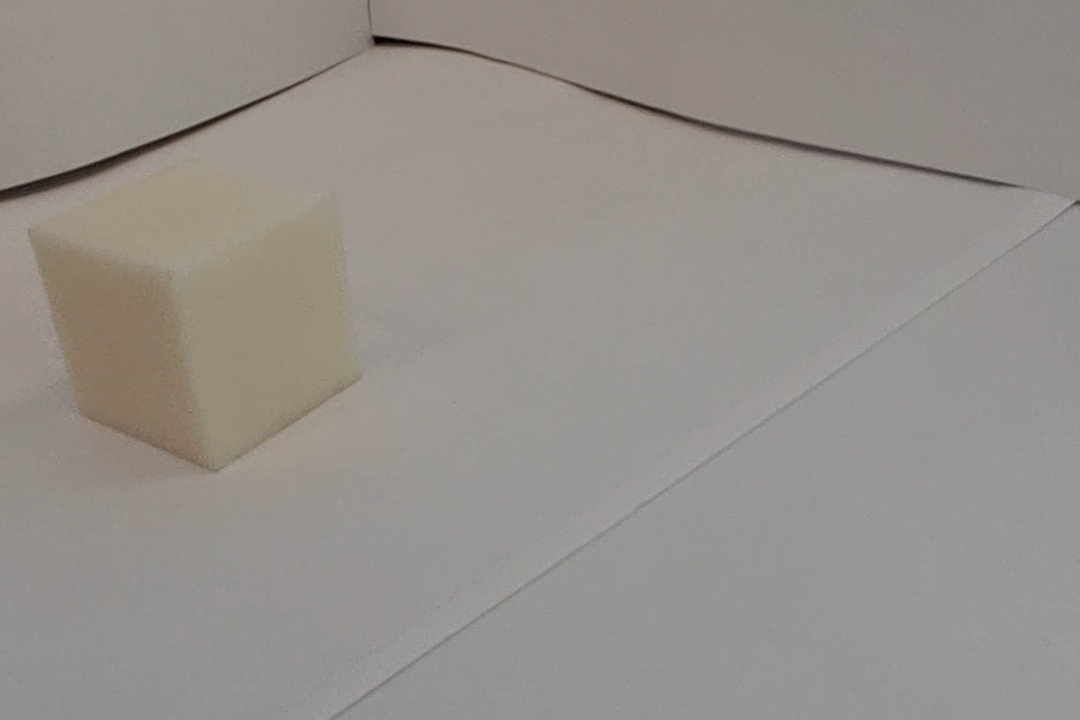
Label: Cuboid